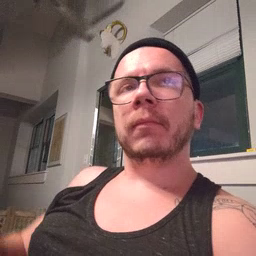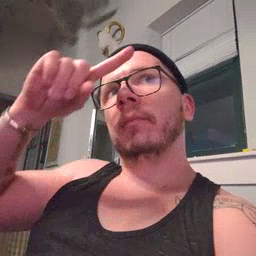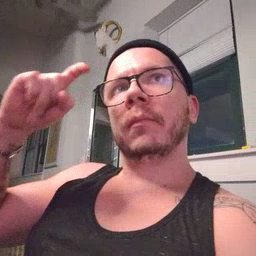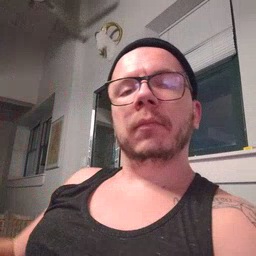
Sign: because